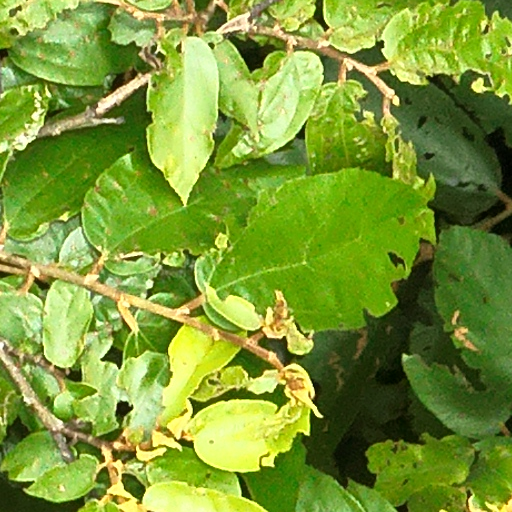
Species: Luehea seemannii
GBIF accepted scientific name: Luehea seemannii
Crown area (m\u00b2): 107.454